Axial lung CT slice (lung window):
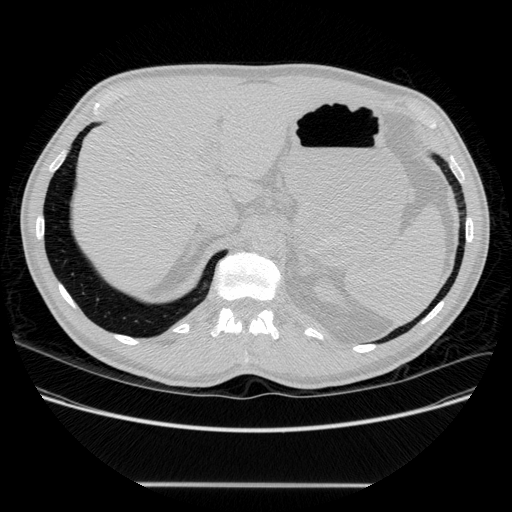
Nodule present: no